Interaction volume radius: 5 \u00c5
Interaction volume height: 10 \u00c5
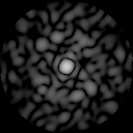
Disorder parameter: 0.8888